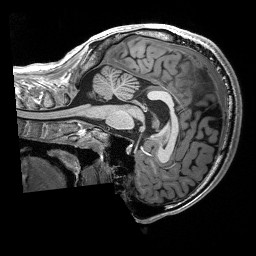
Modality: T1w
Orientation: sagittal
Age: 25
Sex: male
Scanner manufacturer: siemens
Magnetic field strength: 3 T
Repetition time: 2.53 s
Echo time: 0.00227 s